Question: I'm trying to make a Dialog in my website using css3 which pops up if the user is using adblock. The dialog basically asks the user to enable ads on my website but I don't want to annoy the user with the dialog popping up each time he/she visits my website so i want to give the user a "Dont show me again" option but i have no idea how to implement this.
Here is an image of the dialog

This is the java script code that detects the adblock user and opens the dialog
'''
<script> window.setTimeout(function(){
if(adsbygoogle instanceof Array) {
// adsbygoogle.js did not execute; probably blocked by an ad blocker
window.location = '#PleaseUnblock'
} else {
// adsbygoogle.js executed
}
}, 2000);
</script>
'''
This is html code for the dialog
'''
<div id="PleaseUnblock" class="modalDialog">
<div style="margin-top: 70px;padding: 5px 12px 13px 15px;width: 380px;">
<a href="#" title="Close" class="close">X</a>
<div style="padding: 0; margin: 0;">
<h1 class="ad-di-title">You Are Using AdBlock &#58;&#40;</h1>
</div>
<div style="margin-left: auto;margin-right: auto;width: 350px;height: 332px;background: url(/assets/please.jpg);background-size: 350px;background-repeat: no-repeat"></div>
<p class="ad-di-para" style="margin-bottom: 3px;">All content made on WEBSITENAME is free. As you use Adblock, we wont get any revenue from the content we make. We promise that we will not show annoying ads and we only ask you to enable ads in our site.</p>
<a style="margin-left: 300px" href="#" class="kbtn">Ok</a>
</div>
</div>
'''
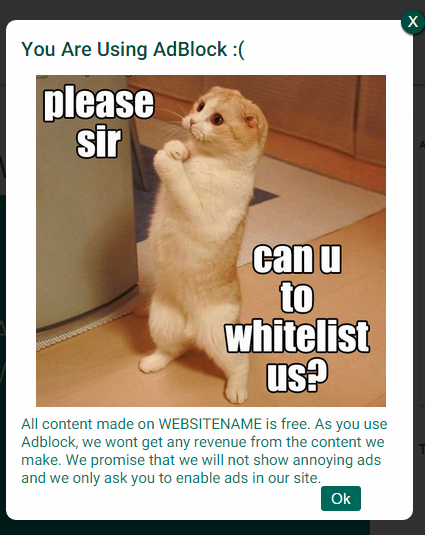
Answer: A fairly simple solution using cookies:
'''
function askLater() {
var d = new Date();
d.setTime(d.getTime() + (86400000)); //set the time to 24 hours later
var expires = "expires="+d.toUTCString();
document.cookie = "dontAsk=true; " + expires;
}
'''
Call the function 'askLater()' if the user presses the "Don't ask me again" button.
Then, test for the cookie dontAsk in your code, for instance:
'''
if(adsbygoogle instanceof Array && document.cookie.indexOf("dontAsk") == -1) {
// indexOf is -1 when string not found, so the cookie is unset
// adsbygoogle.js did not execute; probably blocked by an ad blocker
window.location = '#PleaseUnblock'
} else { ... }
'''
If you want to never ask again, use this instead:
'''
function neverAsk() {
document.cookie="dontAsk=true";
'''
As simple as that.